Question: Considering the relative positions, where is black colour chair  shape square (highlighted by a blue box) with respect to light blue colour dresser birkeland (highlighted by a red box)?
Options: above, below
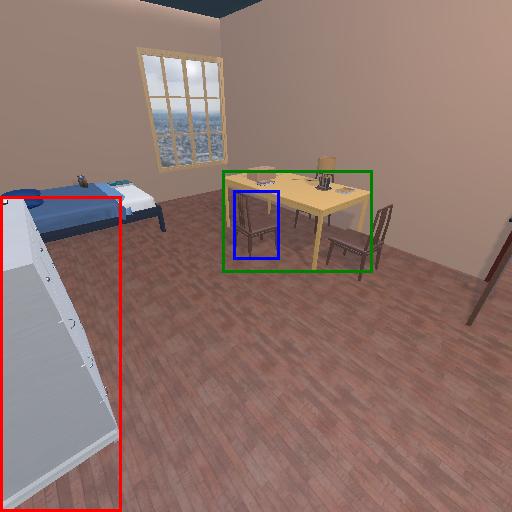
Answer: above